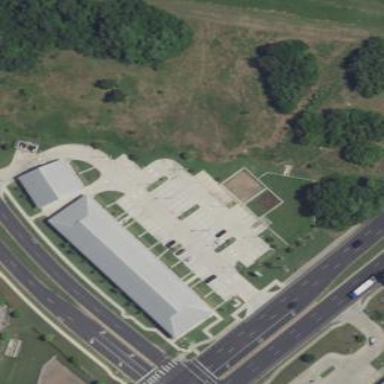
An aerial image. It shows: Retail building.